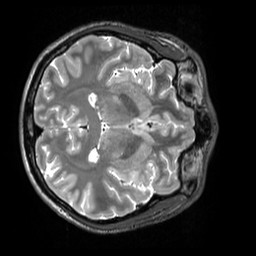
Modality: T2w
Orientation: axial
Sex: male
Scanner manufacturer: siemens
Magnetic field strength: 3 T
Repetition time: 3.2 s
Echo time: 0.409 s